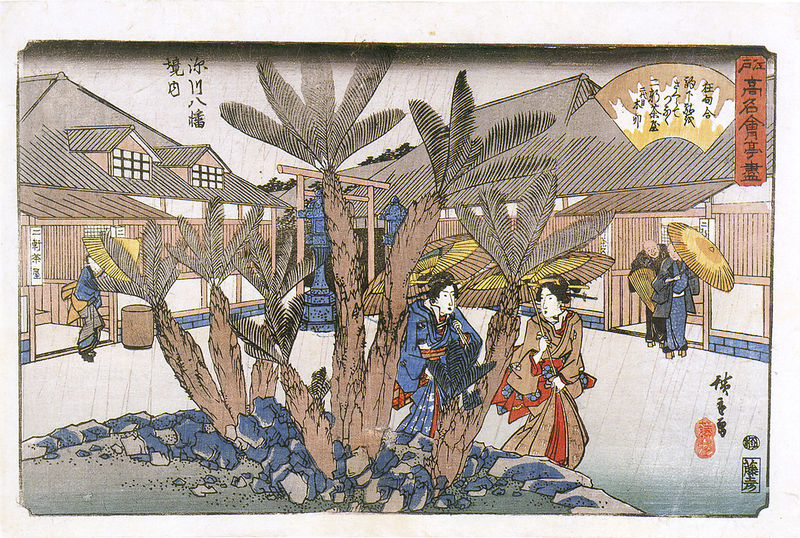
Titel: Teehaus am Hachiman Schrein in Fukagawa; aus der Serie: Berühmte Restaurants in Edo
Künstler: Utagawa Hiroshige
Institution: Wisconsin, Chazen Museum of Art, E. B. Van Vleck Collection
Schlagwörter: baum, felsen, mann, weiß, bäume, frauen, menschen, fenster, frau, holz, männer, reden, zeichnung, gebäude, haus, schirm, sonnenschirm, flächig, fächer, wand, blass, steine, herr, häuser, gewand, kostüm, paar, pflanzen, brunnen, garten, farbig, holzschnitt, japan, schrift, blau, hof, markt, blue, men, people, red, women, gossip, hair, ladies, painting, talking, weib, windows, woman, yellow, japanese, picture, pink, brown, palm, palme, japanisch, tor, eingang, innenhof, asien, geisha, druck, man, rocks, tree, building, house, orange, houses, roof, roofs, trees, palmen, plants, verstecken, letters, outside, rot, dorfplatz, sonnenschirme, courtyard, buildings, gate, lawn, art, engraving, rain, chinese, asian, kimono, blumen, china, palm trees, palms, well, bar, umbrella, umbrellas, säulen, geishas, makeup, barrel, fan, trunks, zeichen, symbols, asia, woodblock, samurai, characters, drawn, kleider, komonos, mandarin, working women, kimon, sdda, women in kimono, bright kimono, schirme, schriftzeichne, fesnetr